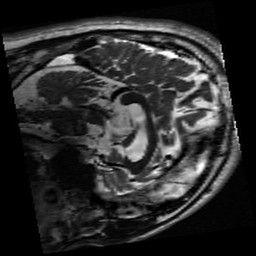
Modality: inplaneT2
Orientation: sagittal